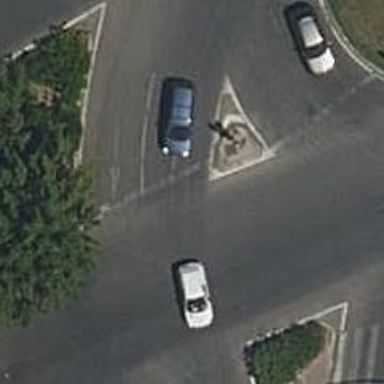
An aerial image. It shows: Road with traffic signals.